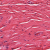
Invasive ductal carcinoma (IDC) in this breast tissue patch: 0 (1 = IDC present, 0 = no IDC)